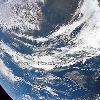
Label: cloud